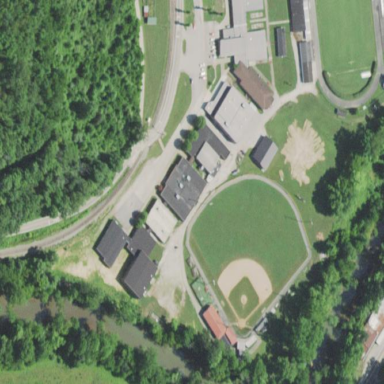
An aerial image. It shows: Baseball field.